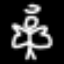
Label: angel